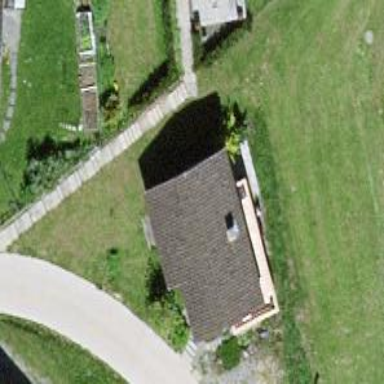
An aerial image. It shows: Detached building with gabled roof.